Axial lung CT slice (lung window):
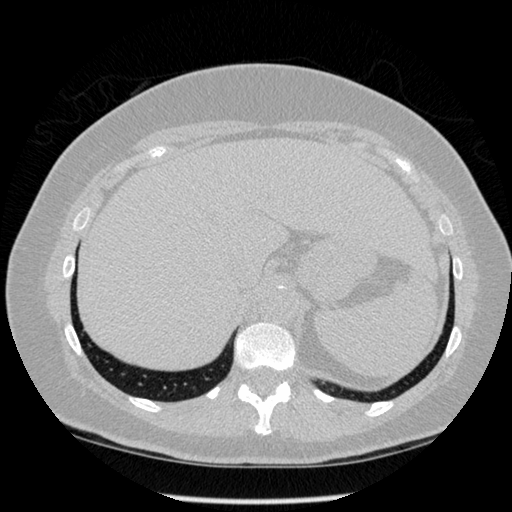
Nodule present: no